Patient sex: M
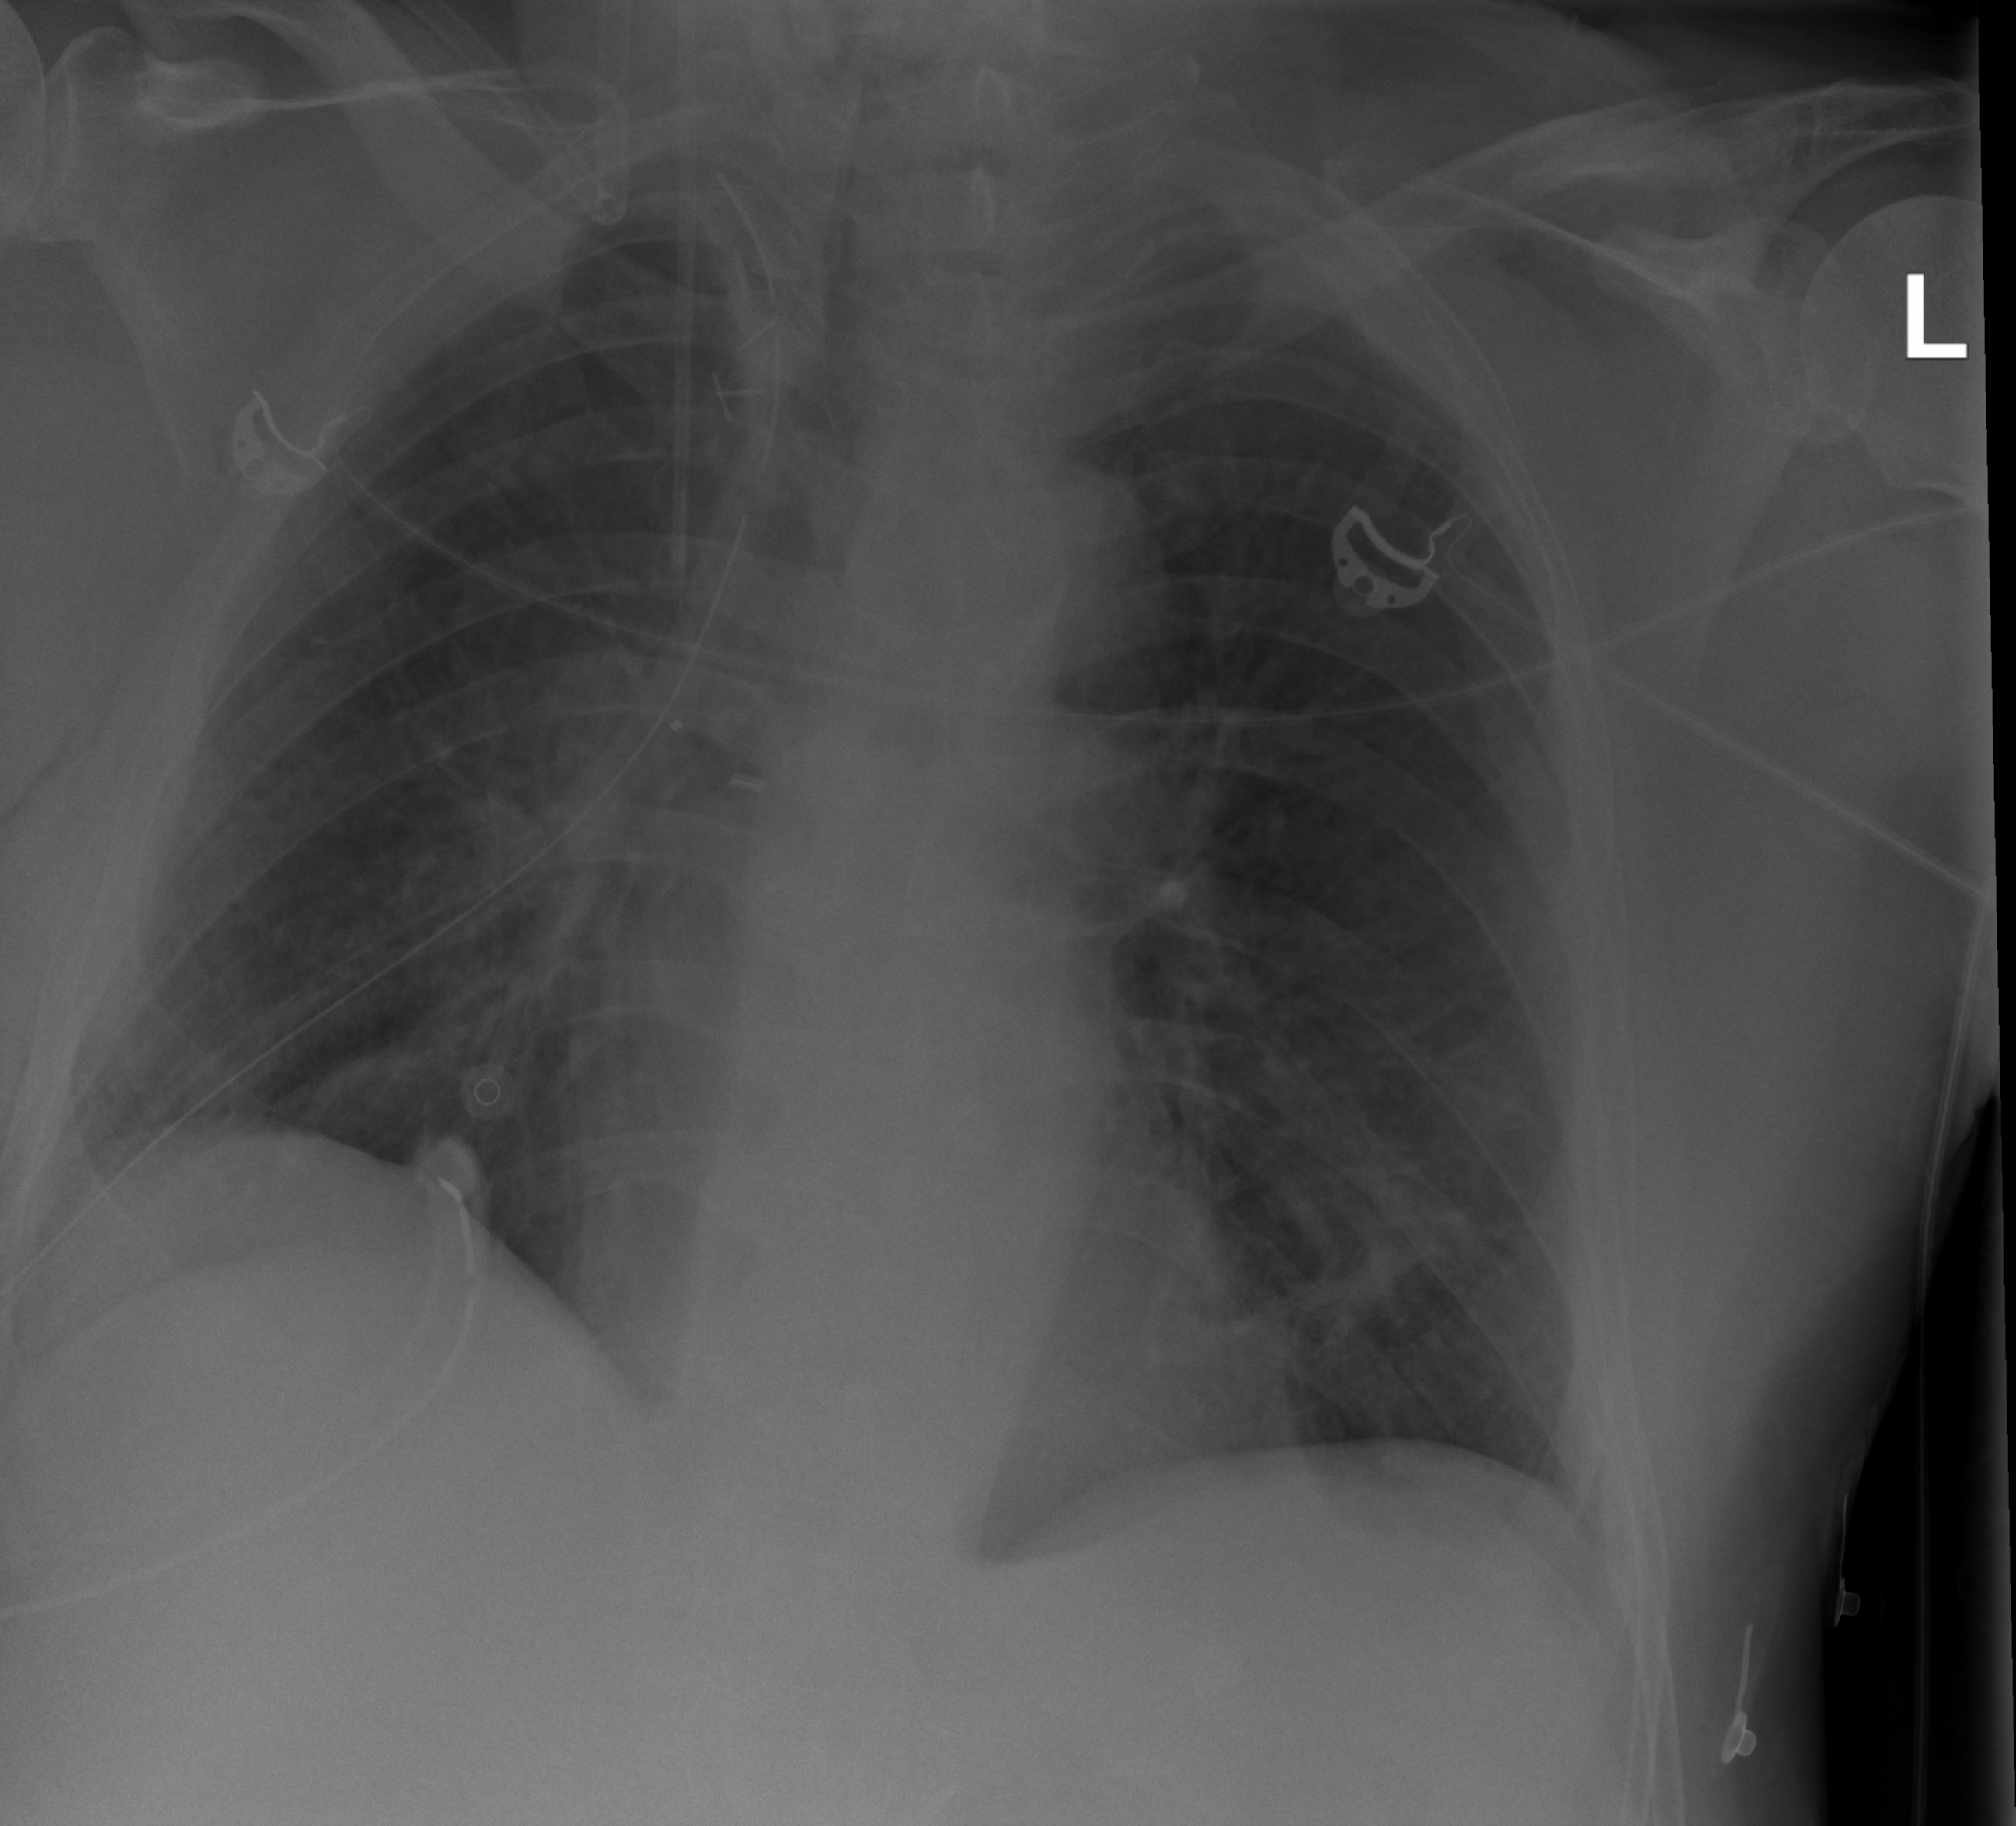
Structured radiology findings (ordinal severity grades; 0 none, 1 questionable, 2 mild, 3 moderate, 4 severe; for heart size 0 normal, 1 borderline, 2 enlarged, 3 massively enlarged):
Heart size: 0
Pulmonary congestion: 0
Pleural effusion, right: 0
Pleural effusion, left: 0
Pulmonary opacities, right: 0
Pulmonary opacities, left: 0
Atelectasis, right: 2
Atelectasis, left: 2